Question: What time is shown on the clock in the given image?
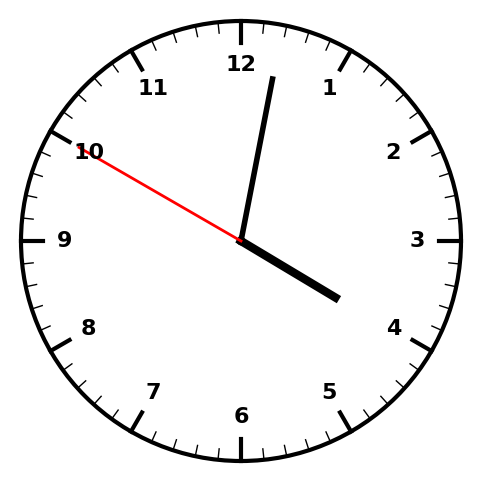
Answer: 04:01:50